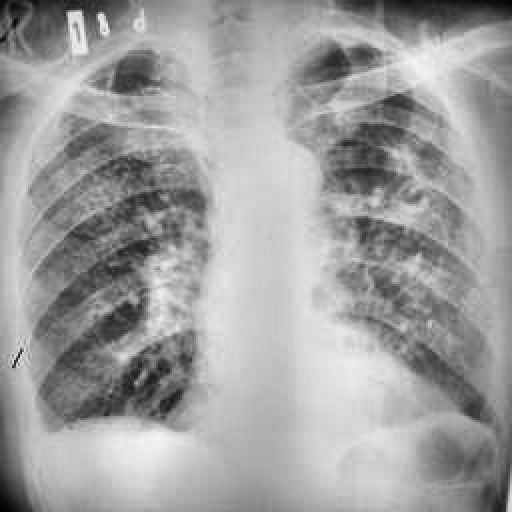
Finding: TUBERCULOSIS